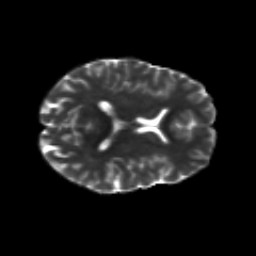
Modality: T2w
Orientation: axial
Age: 28
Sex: male
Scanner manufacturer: siemens
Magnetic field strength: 3 T
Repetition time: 8.8 s
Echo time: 0.085 s